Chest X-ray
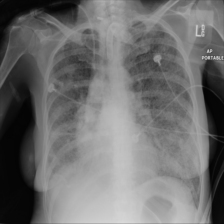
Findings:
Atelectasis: negative
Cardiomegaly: negative
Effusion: negative
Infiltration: positive
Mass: positive
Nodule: negative
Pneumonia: negative
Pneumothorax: negative
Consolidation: negative
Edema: negative
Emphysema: negative
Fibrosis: negative
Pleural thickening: negative
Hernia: negative